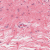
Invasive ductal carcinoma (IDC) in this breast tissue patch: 0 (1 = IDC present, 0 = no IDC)